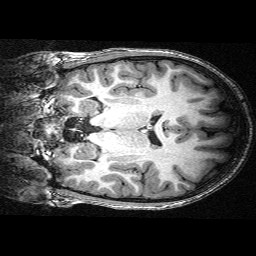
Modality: T1w
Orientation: coronal
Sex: male
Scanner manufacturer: siemens
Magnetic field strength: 3 T
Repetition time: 2.3 s
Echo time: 0.00336 s